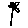
Label: flower